Field crop: maize
Growth stage: 2
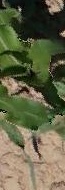
Species: maize